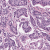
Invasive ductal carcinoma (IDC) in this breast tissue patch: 1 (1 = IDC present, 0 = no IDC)